Chest X-ray:
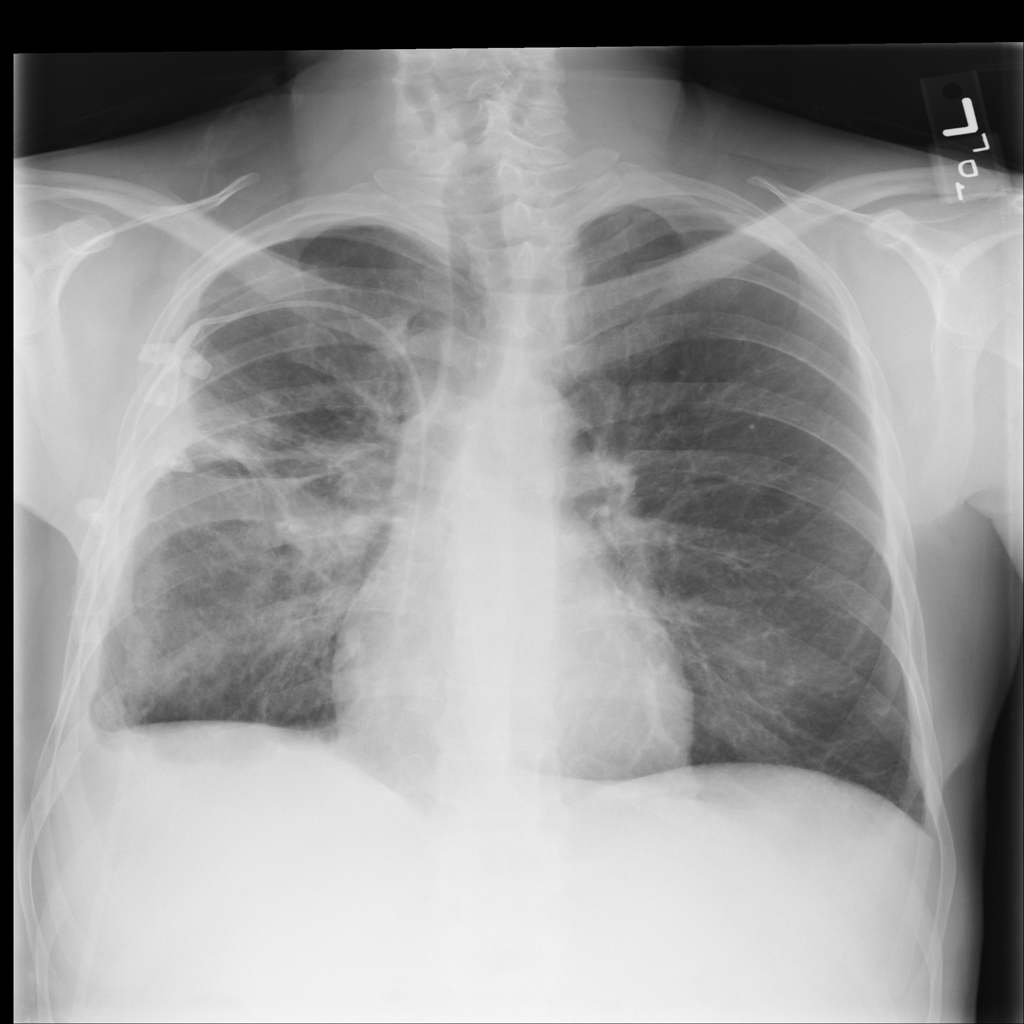
Findings: Pleural Thickening, Effusion, Consolidation
No abnormal finding: no